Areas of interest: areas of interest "Sport and cultural"
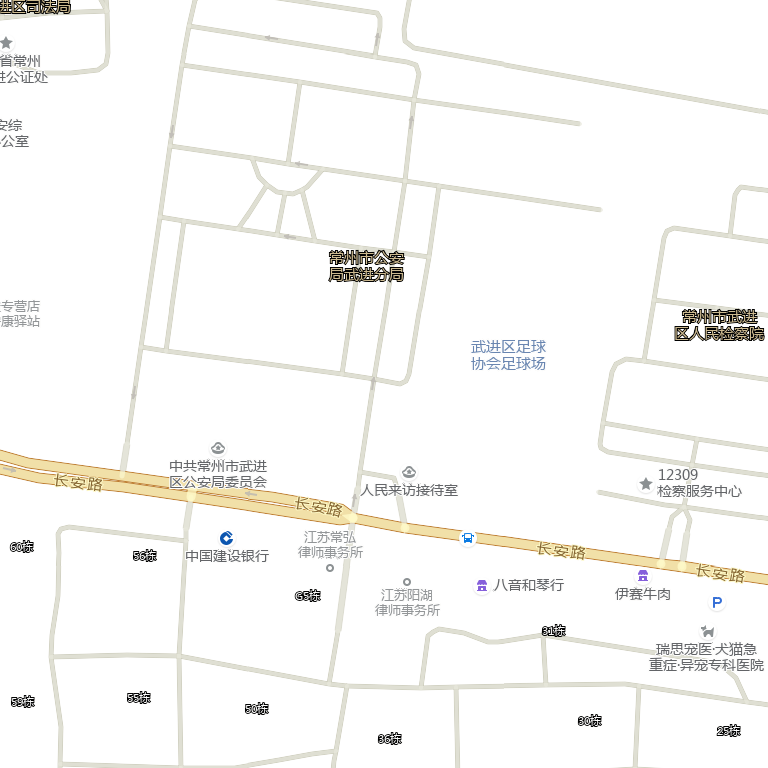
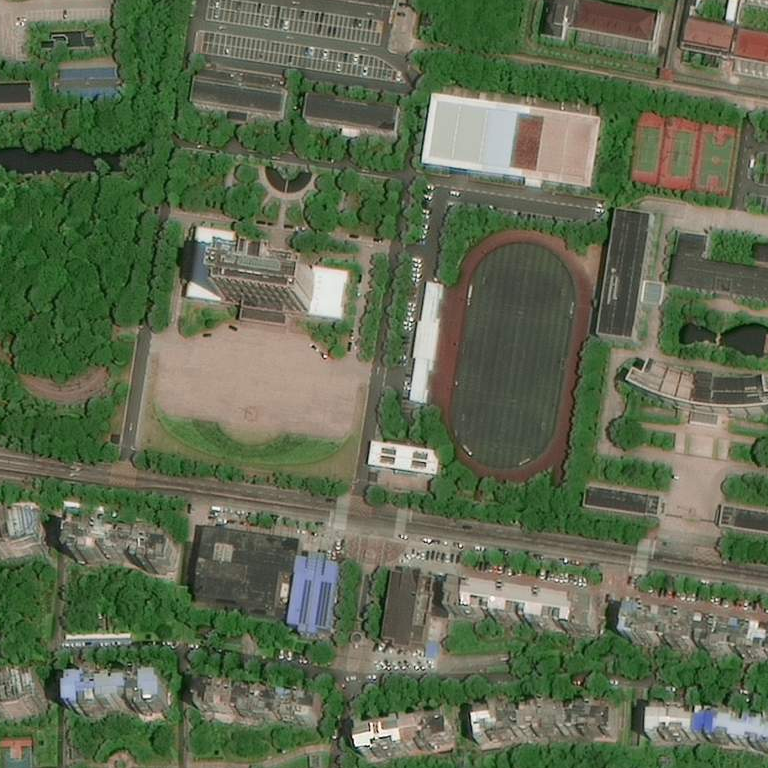